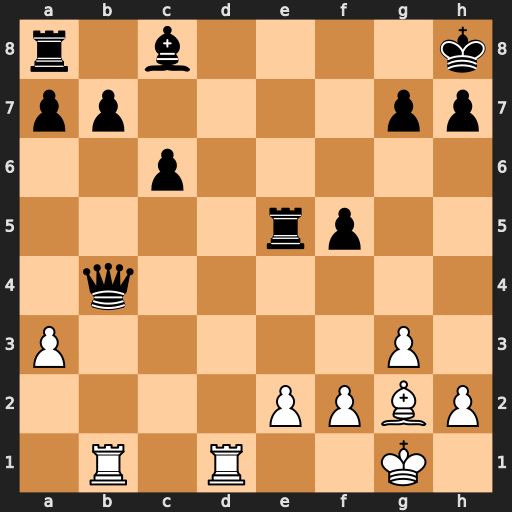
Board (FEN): r1b4k/pp4pp/2p5/4rp2/1q6/P5P1/4PPBP/1R1R2K1
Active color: w
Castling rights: -
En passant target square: -
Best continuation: Rd8+ Re8 Rxe8+ Qf8 Rxf8#